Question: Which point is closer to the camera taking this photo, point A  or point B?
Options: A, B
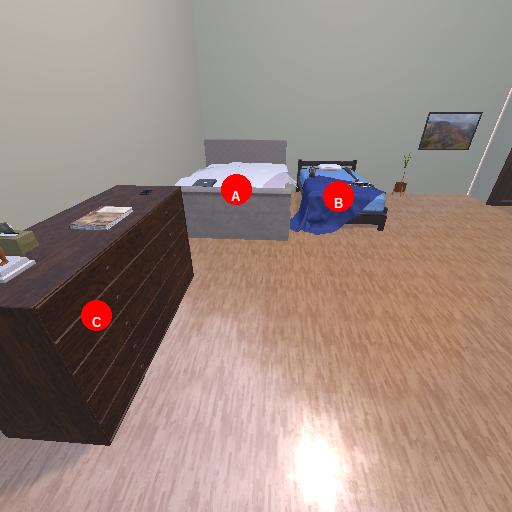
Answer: A